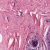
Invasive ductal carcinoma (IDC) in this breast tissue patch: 0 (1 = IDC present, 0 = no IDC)